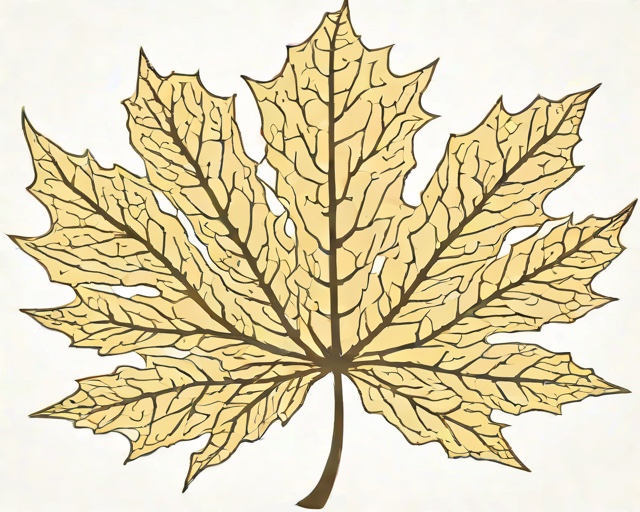
Category: Autumn